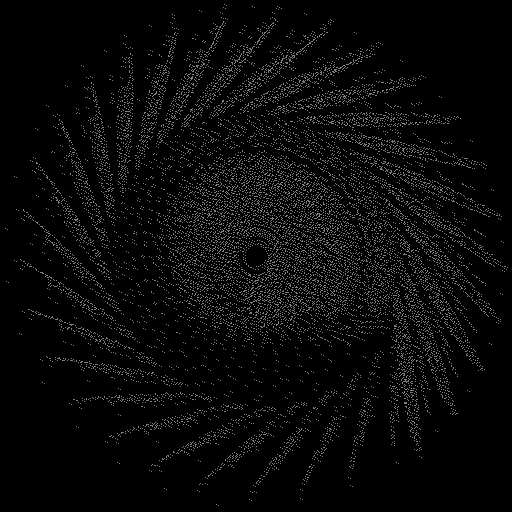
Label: fleabane